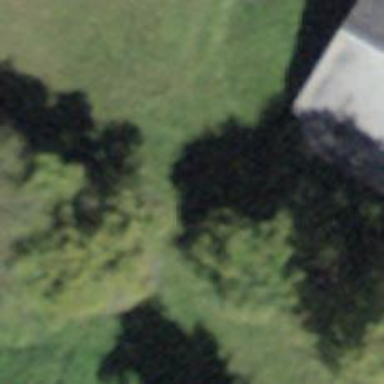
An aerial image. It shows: Row of trees in natural setting.